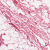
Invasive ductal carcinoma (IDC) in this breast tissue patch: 0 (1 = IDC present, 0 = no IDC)